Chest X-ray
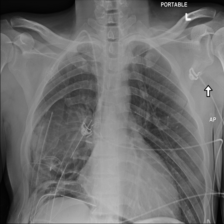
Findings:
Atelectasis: negative
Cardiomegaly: negative
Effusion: negative
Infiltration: negative
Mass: negative
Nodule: negative
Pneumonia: negative
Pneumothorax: negative
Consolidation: negative
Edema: negative
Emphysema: negative
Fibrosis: negative
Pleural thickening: negative
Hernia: negative